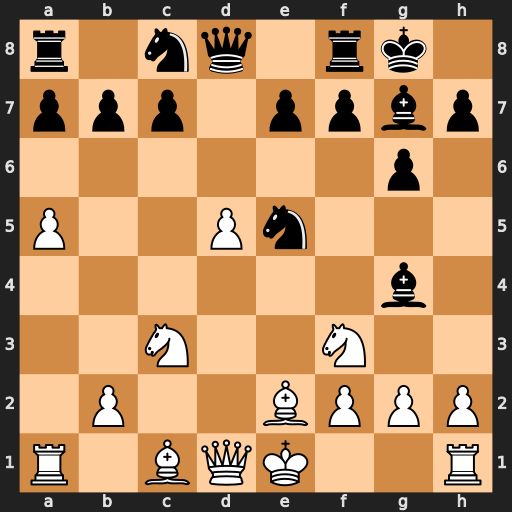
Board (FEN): r1nq1rk1/ppp1ppbp/6p1/P2Pn3/6b1/2N2N2/1P2BPPP/R1BQK2R
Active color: w
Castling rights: KQ
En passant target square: -
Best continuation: Nxe5 Bxe2 Qxe2